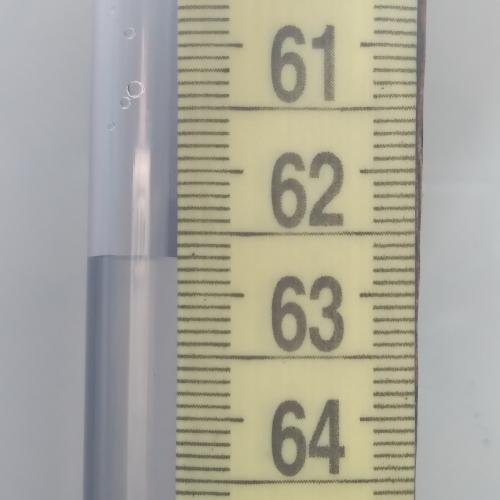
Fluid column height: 62.7 cm